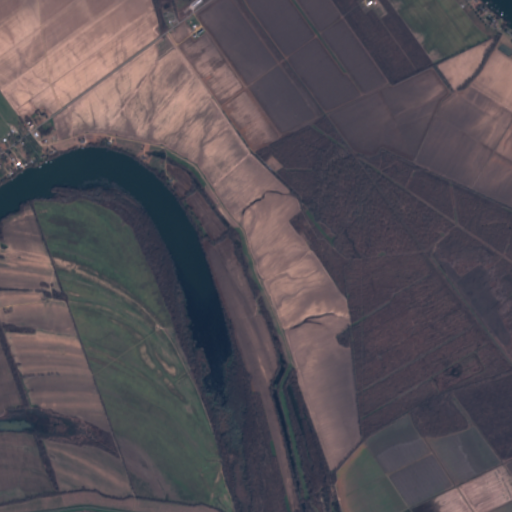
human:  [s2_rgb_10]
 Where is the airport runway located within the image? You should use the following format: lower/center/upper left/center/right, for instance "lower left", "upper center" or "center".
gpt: The airport runway is located in the upper right of the image.
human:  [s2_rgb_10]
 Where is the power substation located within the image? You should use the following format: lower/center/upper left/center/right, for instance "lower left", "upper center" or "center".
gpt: The power substation is located in the upper left of the image.
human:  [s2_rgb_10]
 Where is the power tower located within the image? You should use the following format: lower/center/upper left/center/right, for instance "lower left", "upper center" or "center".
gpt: The power tower is located in the upper left of the image.
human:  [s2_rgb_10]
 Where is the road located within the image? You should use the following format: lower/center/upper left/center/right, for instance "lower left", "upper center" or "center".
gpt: There is no road in the image.